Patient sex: M
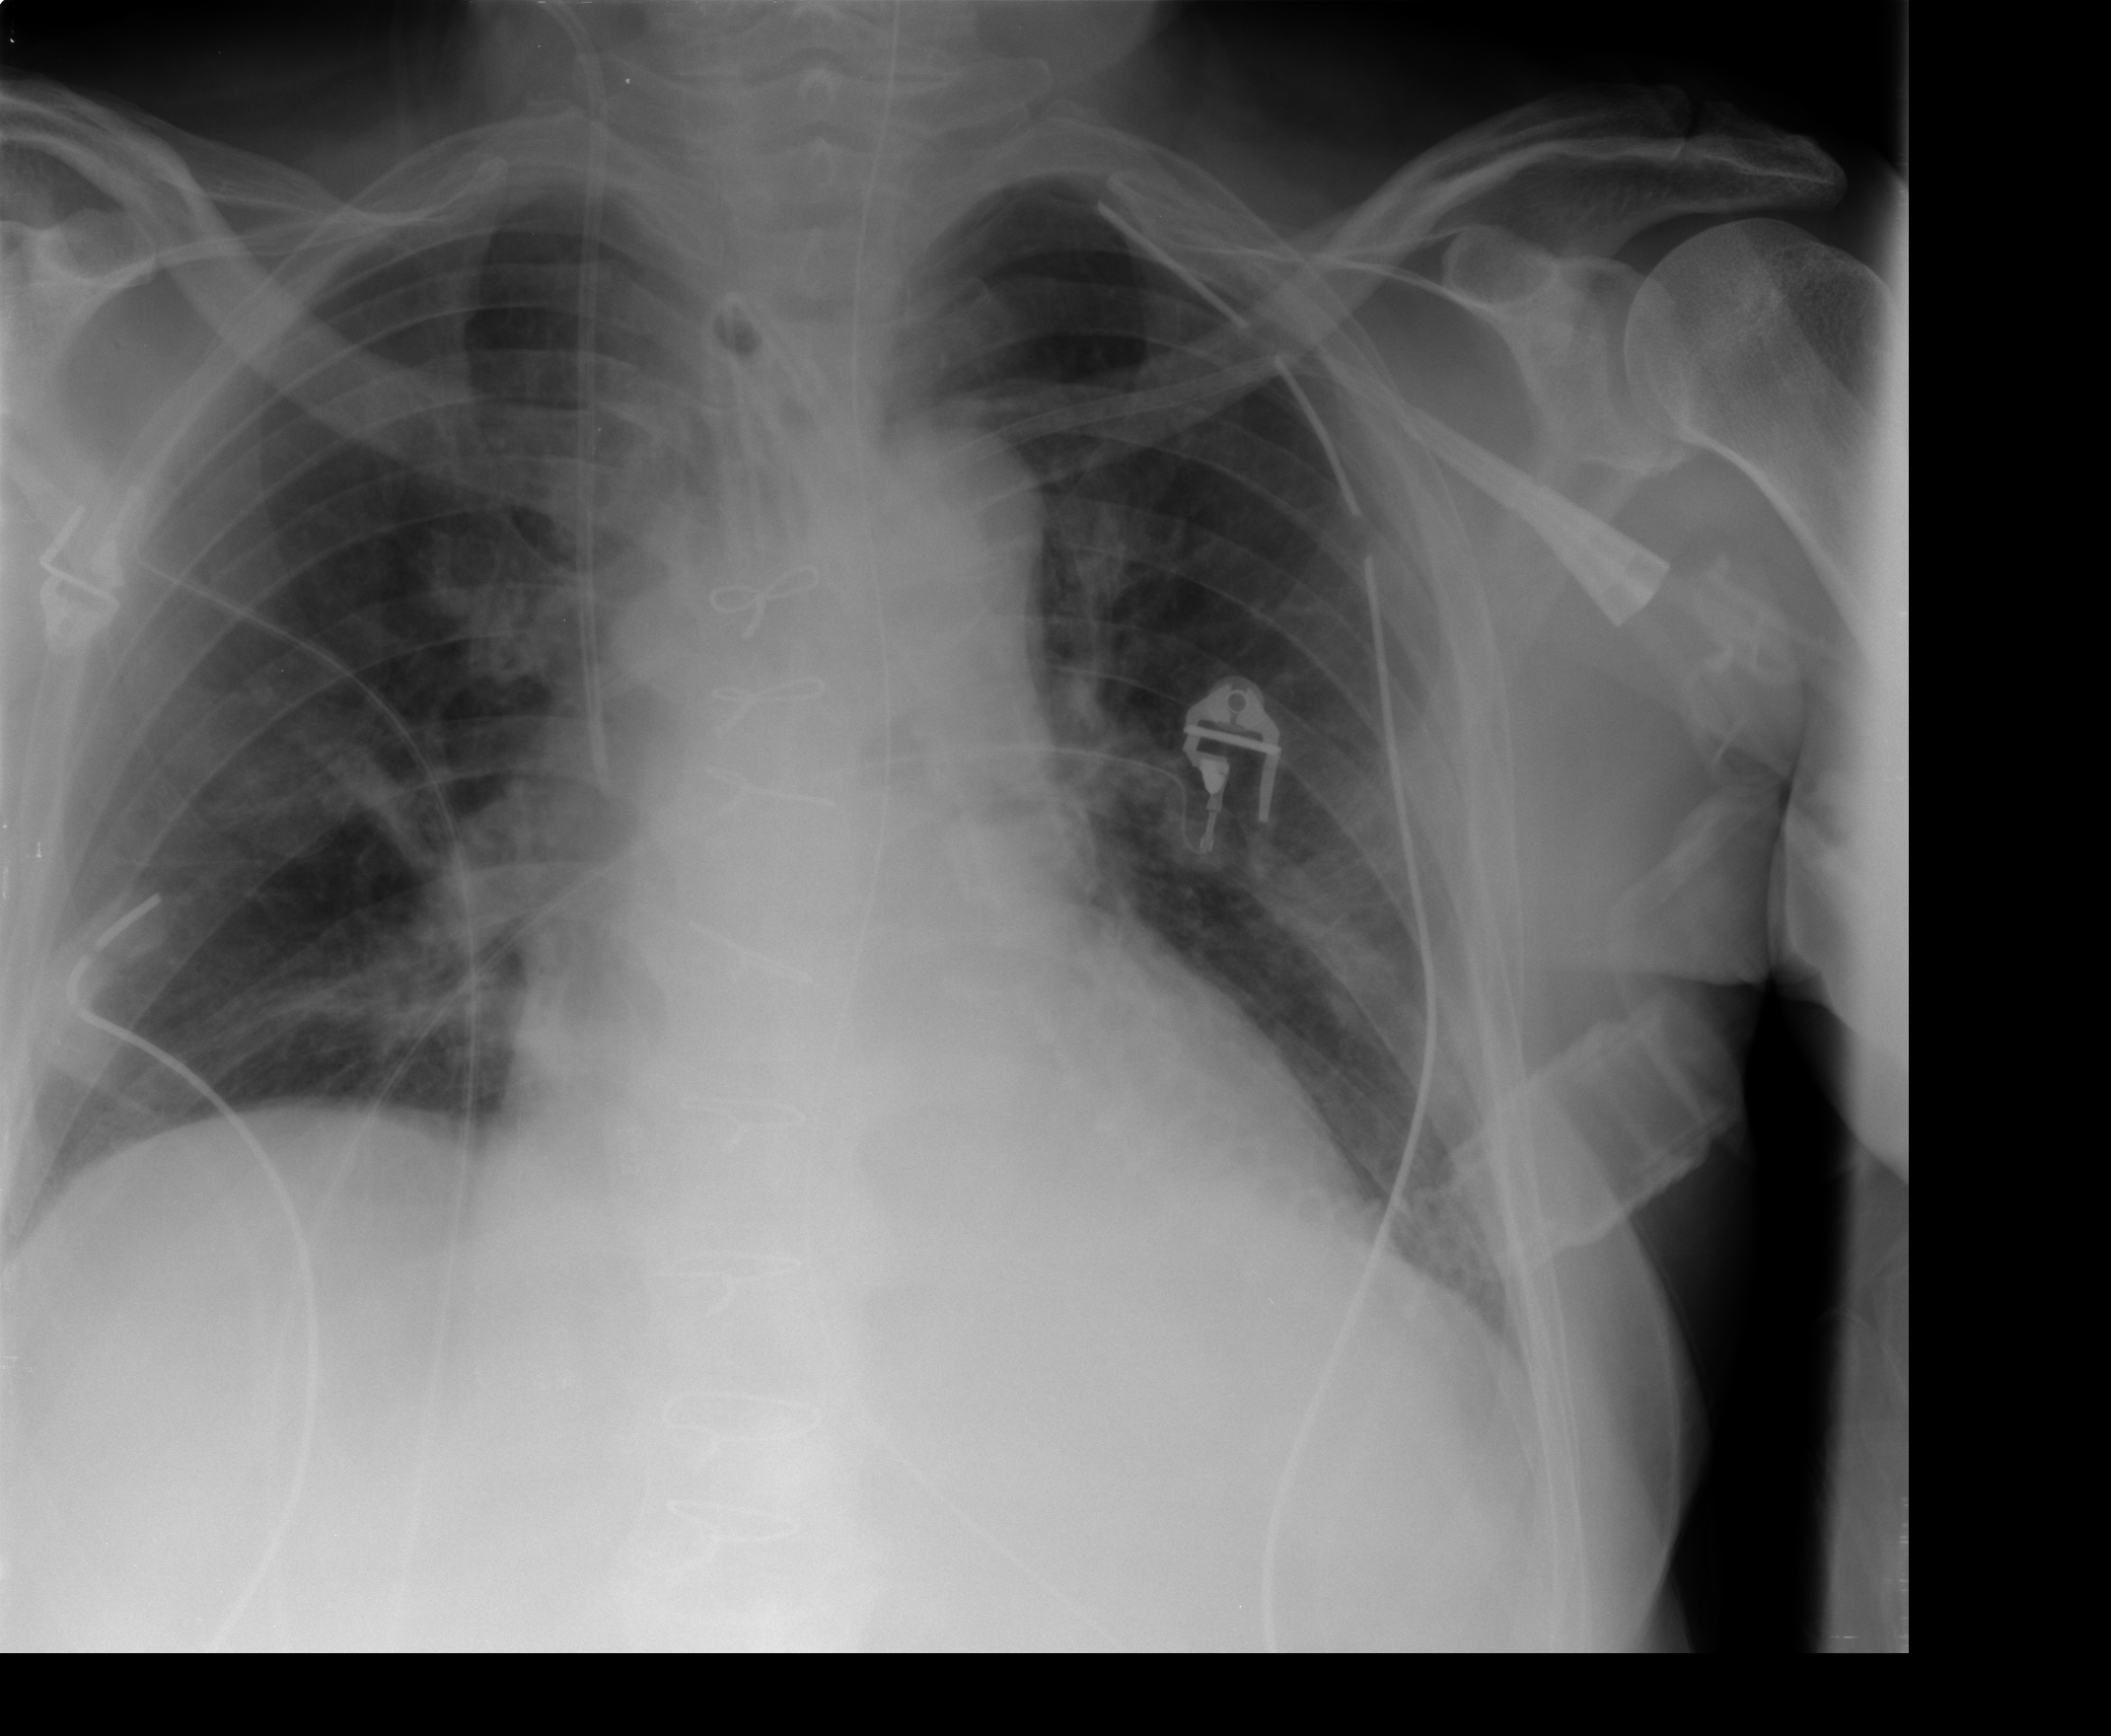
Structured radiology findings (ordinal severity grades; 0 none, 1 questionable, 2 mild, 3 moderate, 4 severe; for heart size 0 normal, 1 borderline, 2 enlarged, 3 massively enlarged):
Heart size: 0
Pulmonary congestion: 2
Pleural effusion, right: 0
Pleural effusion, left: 0
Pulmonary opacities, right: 2
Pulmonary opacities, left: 2
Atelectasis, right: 2
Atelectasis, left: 2